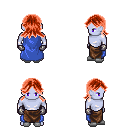
a pixel art fantasy rpg character, male body template, dark elf, purple skin, blue cape, robe skirt, red loose hair, metal gloves, white slippers, four views (front, back, left, right), 2x2 character sprite sheet, small pixel art, hard edges, no anti-aliasing